Field crop: tomato
Growth stage: 1
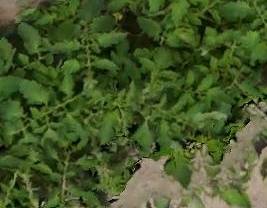
Species: tomato